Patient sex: M
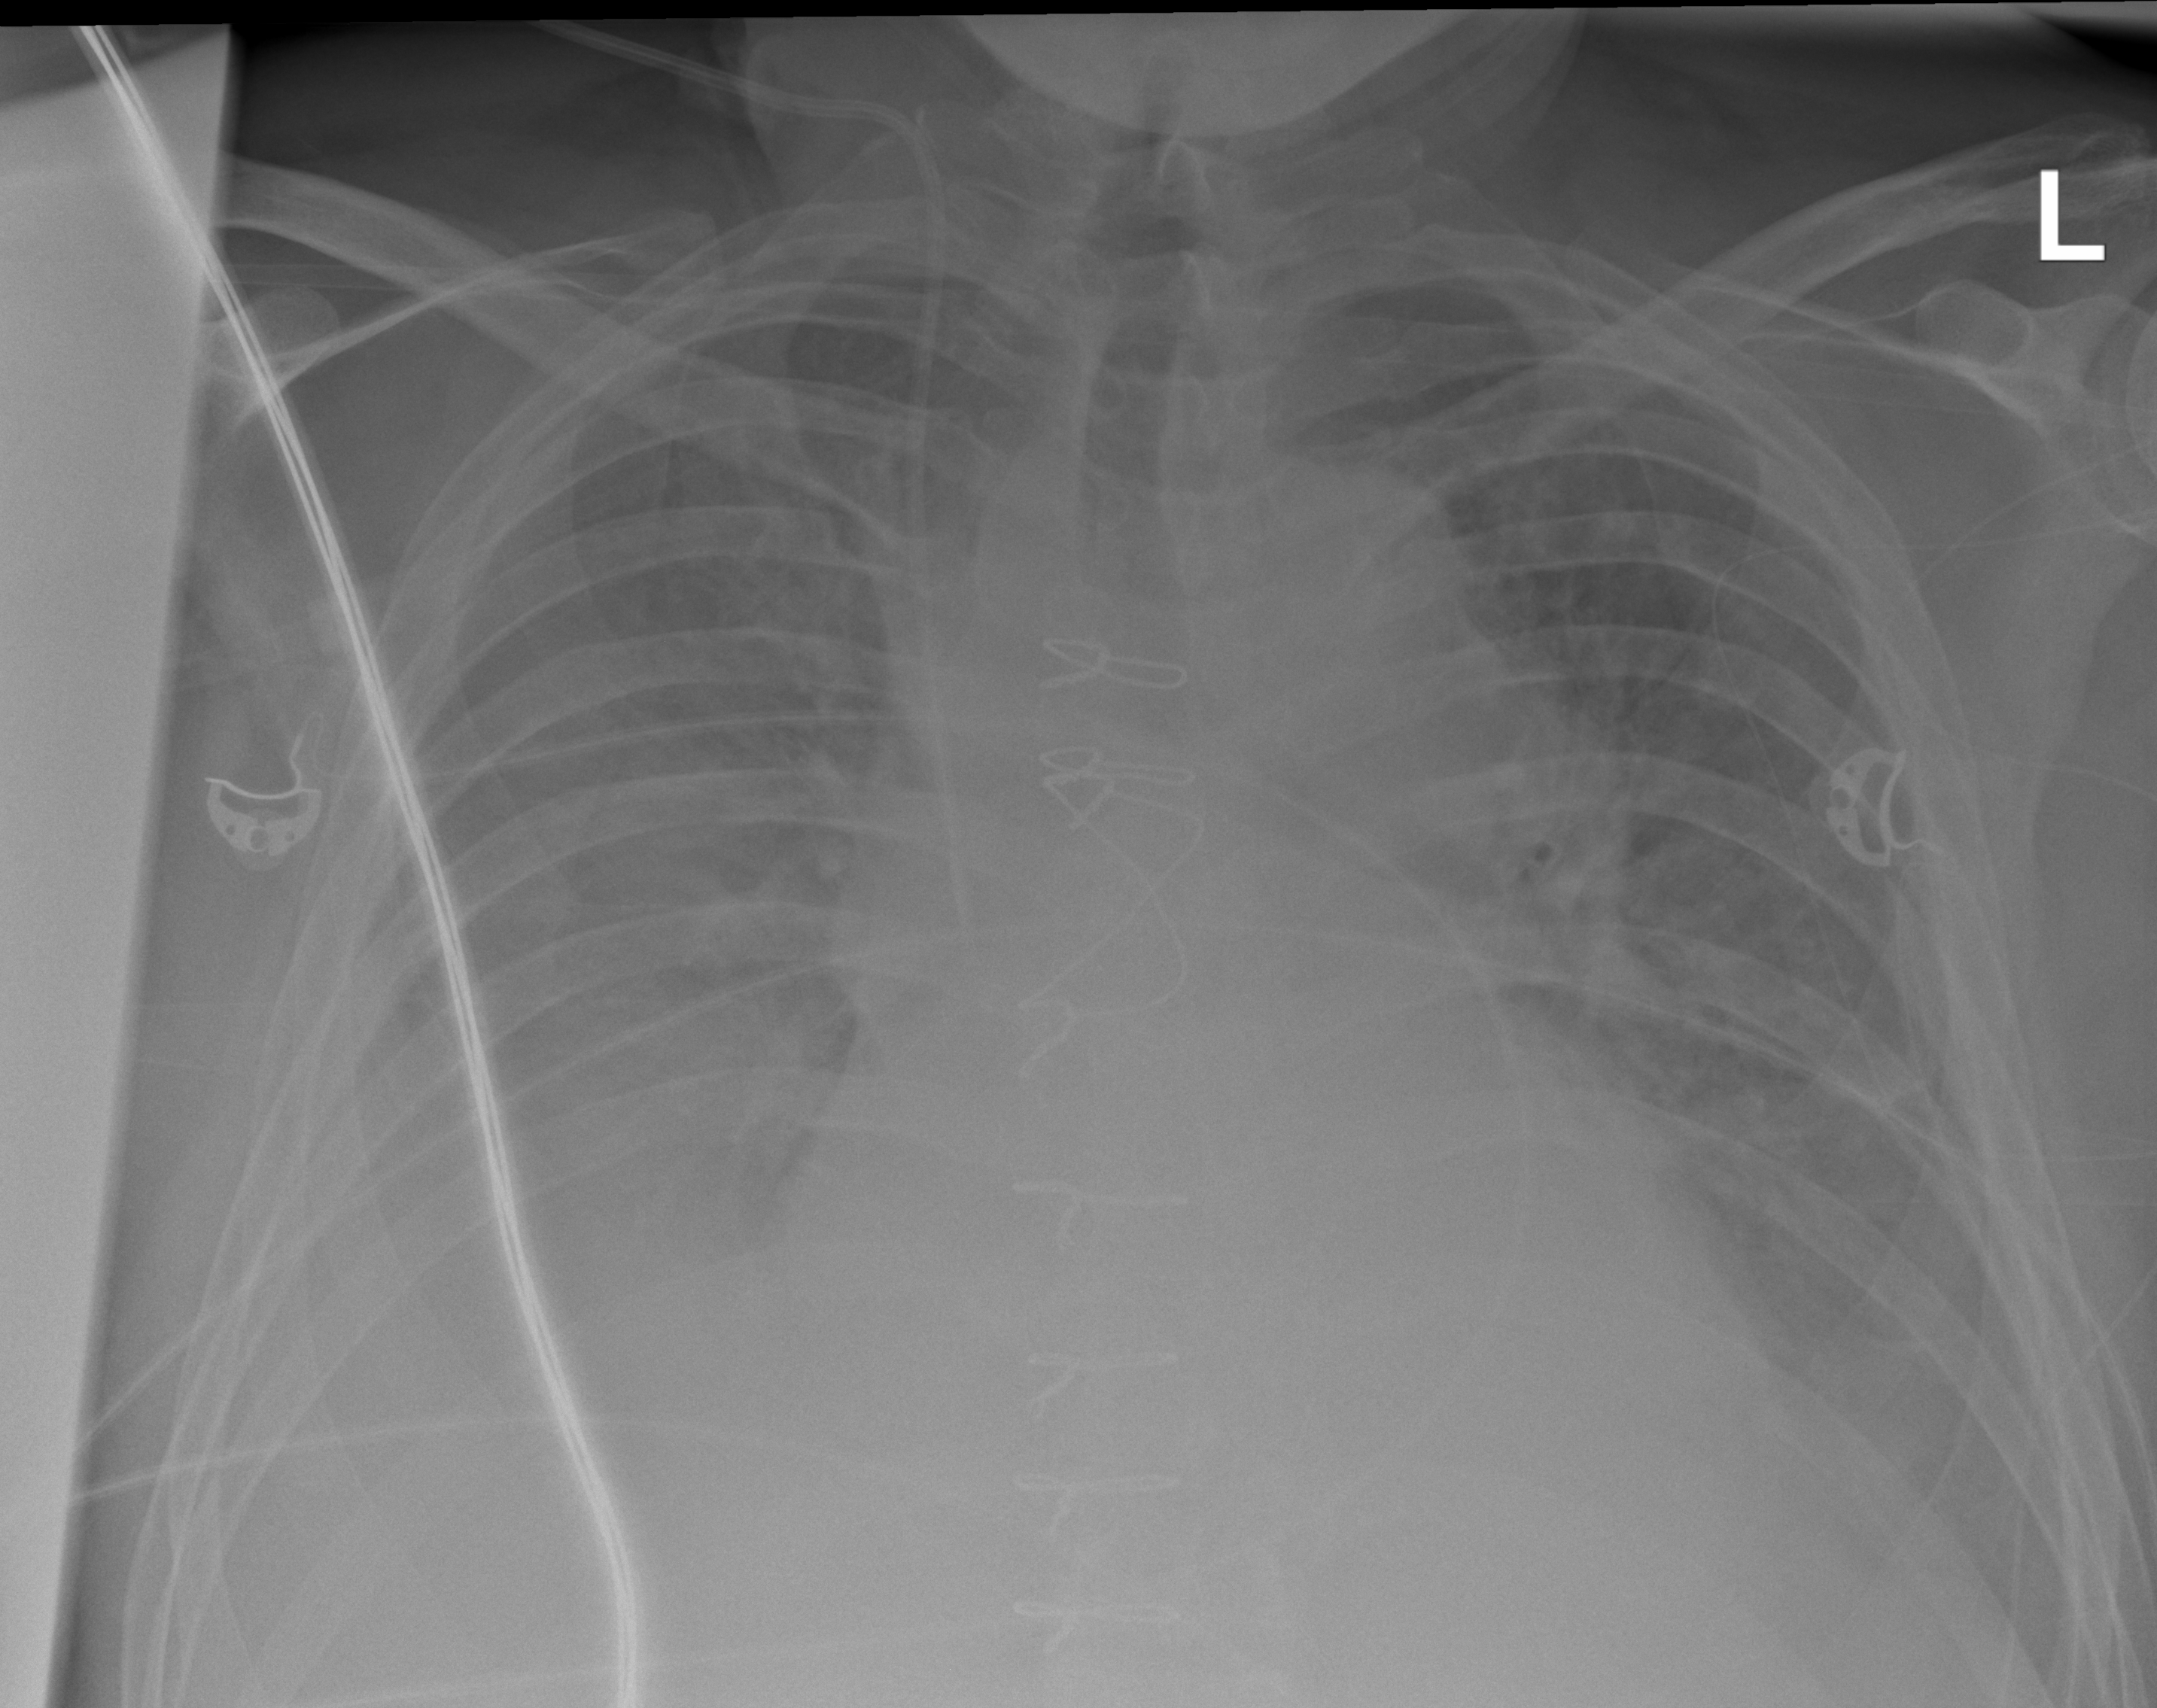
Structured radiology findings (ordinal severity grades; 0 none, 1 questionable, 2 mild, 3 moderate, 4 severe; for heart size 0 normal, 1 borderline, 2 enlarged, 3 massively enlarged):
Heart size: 2
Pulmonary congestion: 2
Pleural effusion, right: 3
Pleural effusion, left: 2
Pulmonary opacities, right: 0
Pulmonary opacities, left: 0
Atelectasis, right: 2
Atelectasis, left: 2